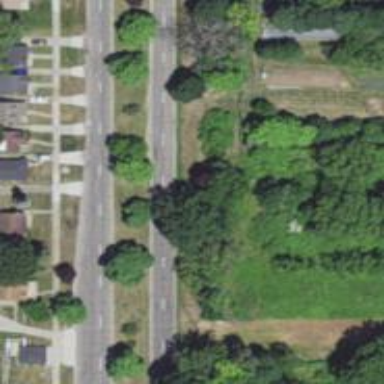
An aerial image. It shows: Secondary road.